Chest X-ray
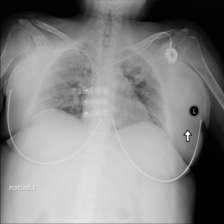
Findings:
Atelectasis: negative
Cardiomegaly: negative
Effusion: negative
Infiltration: negative
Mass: negative
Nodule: negative
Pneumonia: negative
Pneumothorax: negative
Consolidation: negative
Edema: negative
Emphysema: negative
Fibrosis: negative
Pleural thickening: negative
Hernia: negative